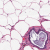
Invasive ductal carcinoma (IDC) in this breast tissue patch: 0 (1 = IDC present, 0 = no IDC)